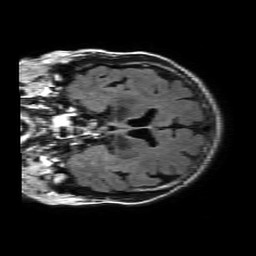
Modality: FLAIR
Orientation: coronal
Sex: female
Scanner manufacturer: philips
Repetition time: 11 s
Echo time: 0.125 s